Question: I am playing with the visual effect of plots, and a question came up while changing the style of a 'legend'.
To be able to save the figure with legends big enough that can be seen usually one needs to change the 'FontSize' property to e.g. 24. When you do that, the size of the font changes, however, the small line next to it has the same size than when it was small. The proportion between line/text seem quite appropriate to me with a 'FontSize' of around 10, while I believe that with big font sizes bigger "eat" visually the line, which is the important part.
Example with fontsize 30 and 10 (please ignore how much I suck in 'mspaint' and the low resolution of the zoomed legend). The proportion between line/text is nicer in the small one.

I was wondering if there is a way to modify that line. I have been checking the properties but I haven't found any relevant one.
The 'LineWidth' property does not change the width of the colour lines, but the width of the bounding box.
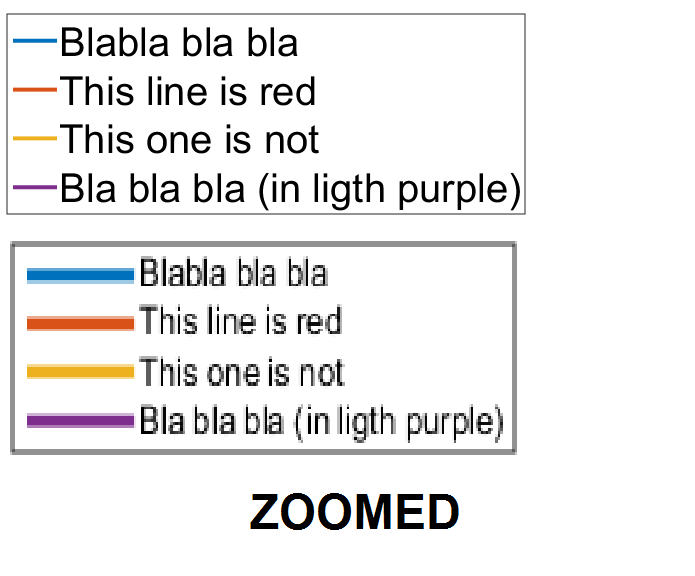
Answer: You could play with the outputs arguments of 'legend', especially the 'icons' variable (check <URL>.
According to the docs, they correspond to
> Objects used to create the legend icons and descriptions, returned as
text, patch, and line object.
Therefore you might use something like this to modify the 'LineWidth' property of any of your plot, or both of course:
'''
clear
clc
close all
x = 1:10;
plot(x,rand(1,10));
hold on;
plot(x,x,'k');
[h,icons,plots,str] = legend('First plot','Second plot','Location','NorthWest');
set(h,'FontSize',30);
set(icons(:),'LineWidth',2); %// Or whatever
'''
Which outputs:

Note that I used R2014a so it might be a bit different for R2014b.